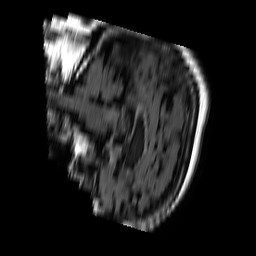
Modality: FLAIR
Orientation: sagittal
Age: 66
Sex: female
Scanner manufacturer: philips
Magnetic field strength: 1.5 T
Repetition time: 6.24 s
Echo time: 0.12 s